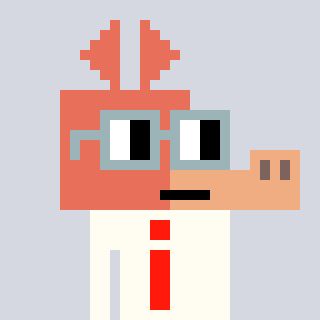
a pixel art character with square dark gray glasses, a aardvark-shaped head and a grayscale-colored body on a cool background